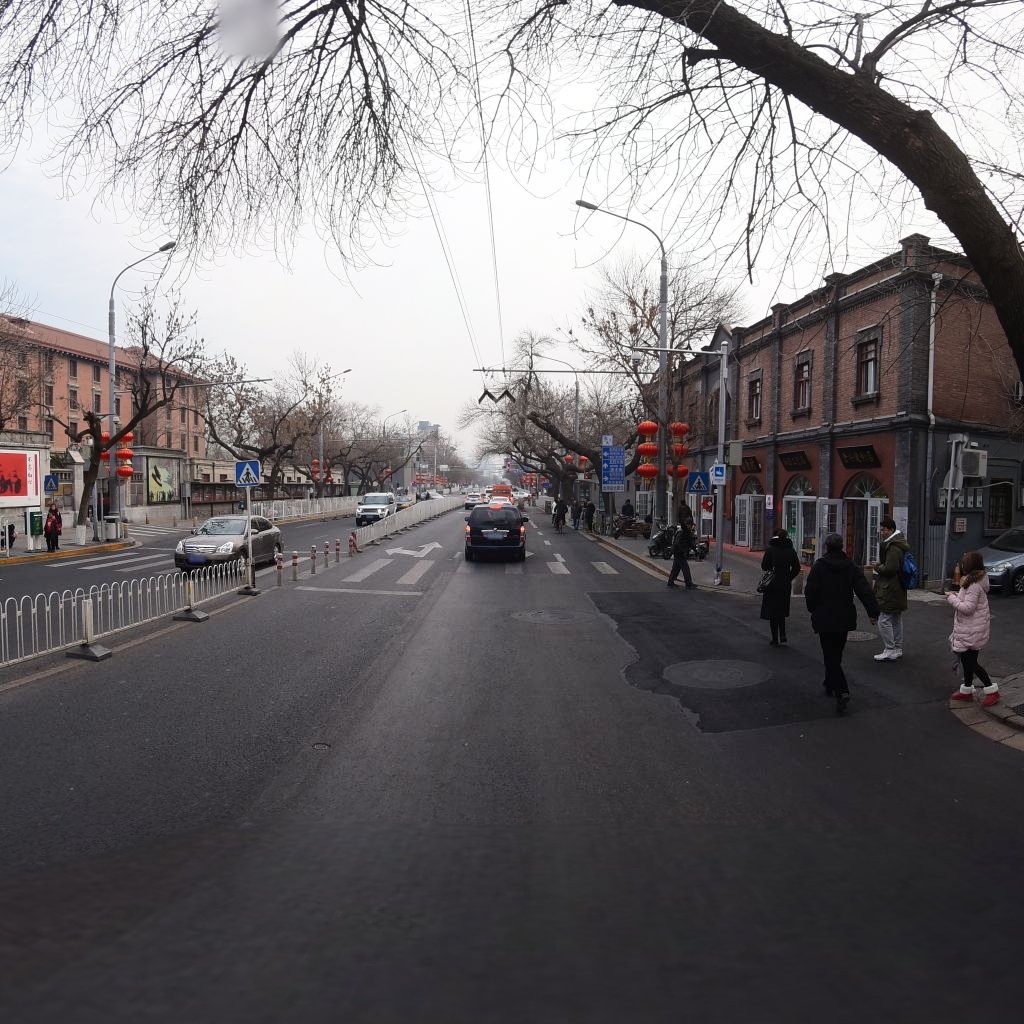
Region: Dongcheng
Road damage annotations: pothole, manhole cover, manhole cover, manhole cover